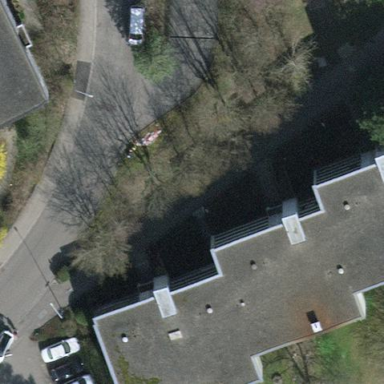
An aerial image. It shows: Image showing building with apartments.